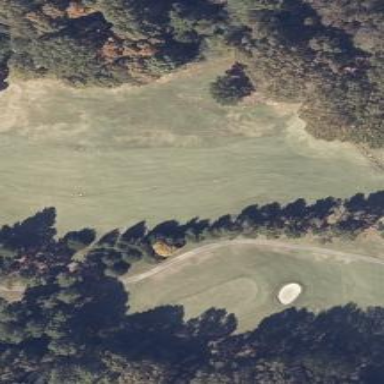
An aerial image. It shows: Grassy area designated as golf fairway.